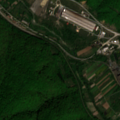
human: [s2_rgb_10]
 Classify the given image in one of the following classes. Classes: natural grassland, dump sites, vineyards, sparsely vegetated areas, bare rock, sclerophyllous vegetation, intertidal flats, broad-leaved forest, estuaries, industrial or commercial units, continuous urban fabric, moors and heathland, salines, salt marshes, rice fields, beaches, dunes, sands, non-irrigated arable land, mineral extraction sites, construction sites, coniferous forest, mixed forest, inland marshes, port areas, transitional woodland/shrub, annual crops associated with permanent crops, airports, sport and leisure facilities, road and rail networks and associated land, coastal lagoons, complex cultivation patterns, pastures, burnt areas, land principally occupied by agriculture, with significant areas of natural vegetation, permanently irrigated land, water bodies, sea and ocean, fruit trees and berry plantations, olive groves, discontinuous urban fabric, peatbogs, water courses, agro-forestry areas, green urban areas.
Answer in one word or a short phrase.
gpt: industrial or commercial units, complex cultivation patterns, broad-leaved forest